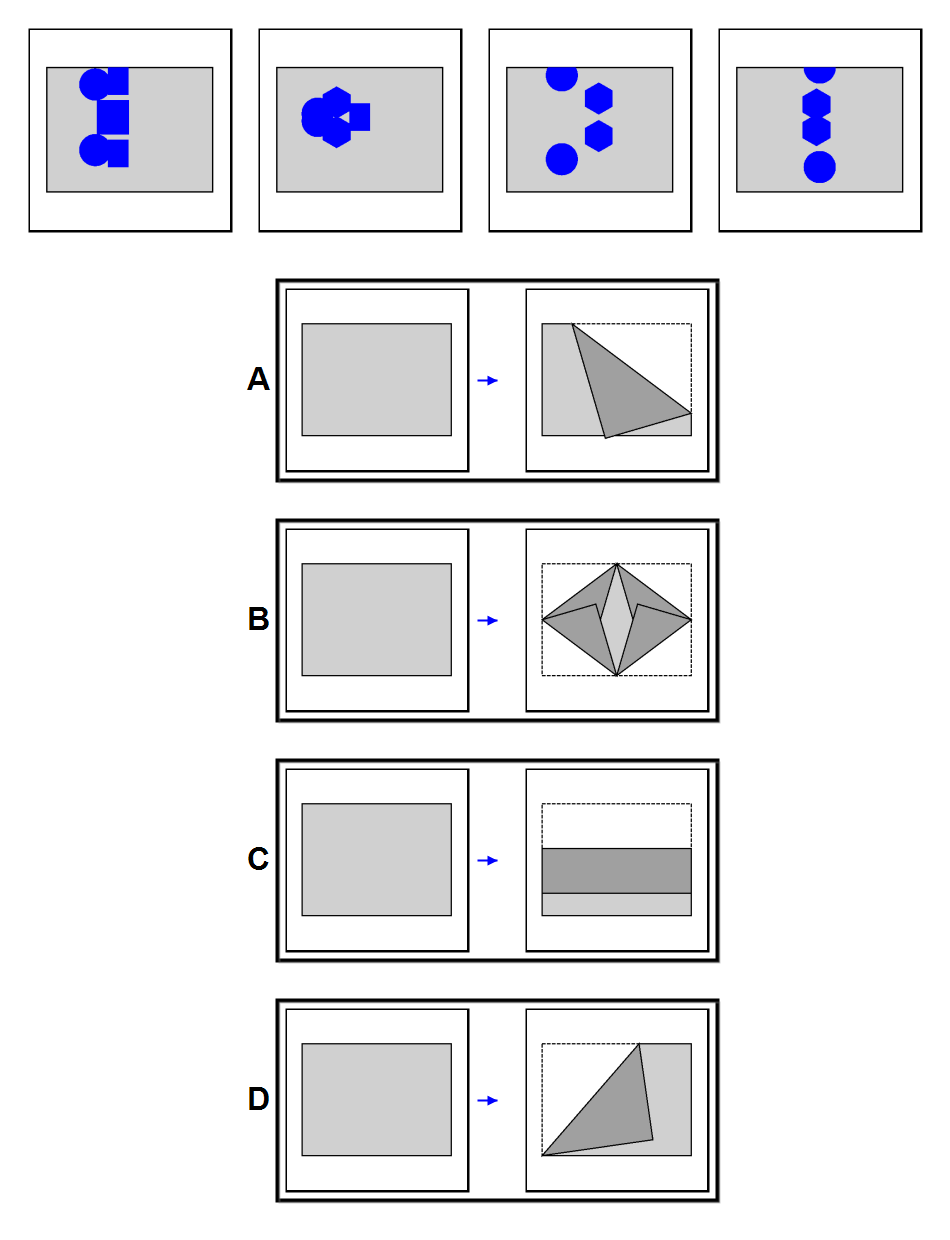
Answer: C